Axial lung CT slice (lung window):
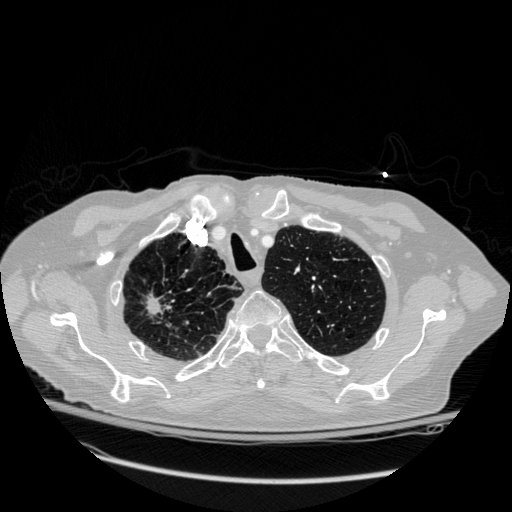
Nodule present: yes
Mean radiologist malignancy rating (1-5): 4.75